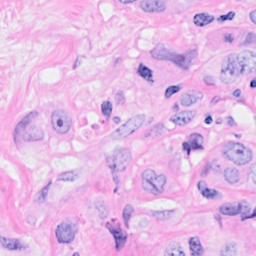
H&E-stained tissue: Breast